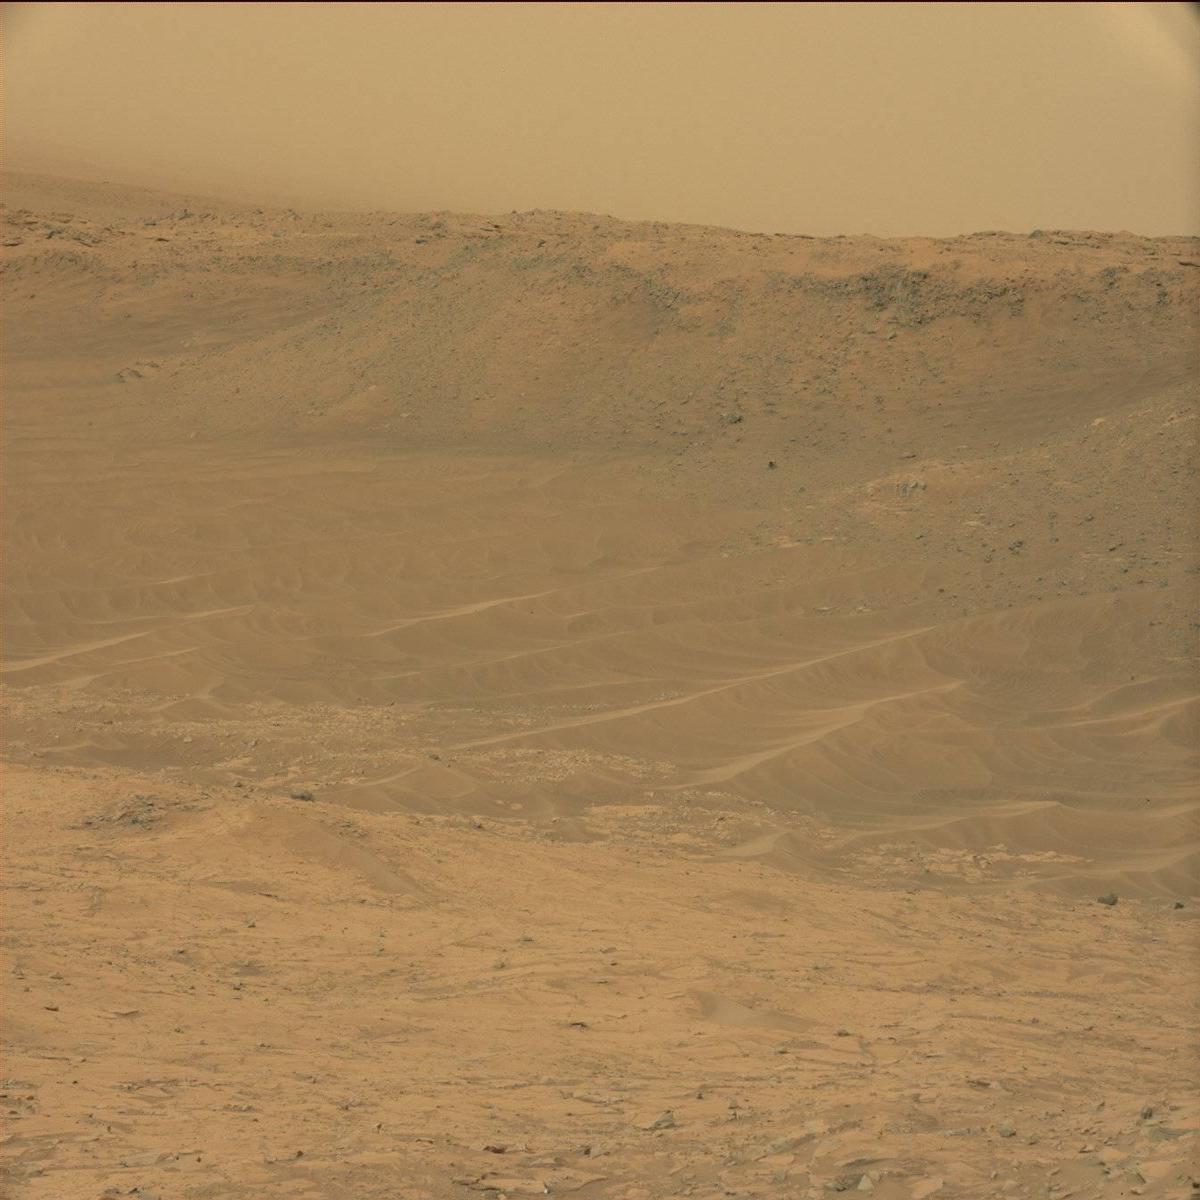
Terrain classes present: Bedrock, Ridge, Sand / Soil